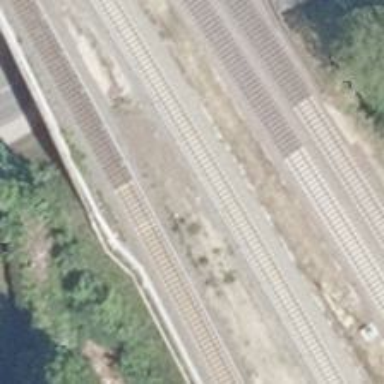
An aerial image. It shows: Light rail railway line with electrified rails.